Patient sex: F
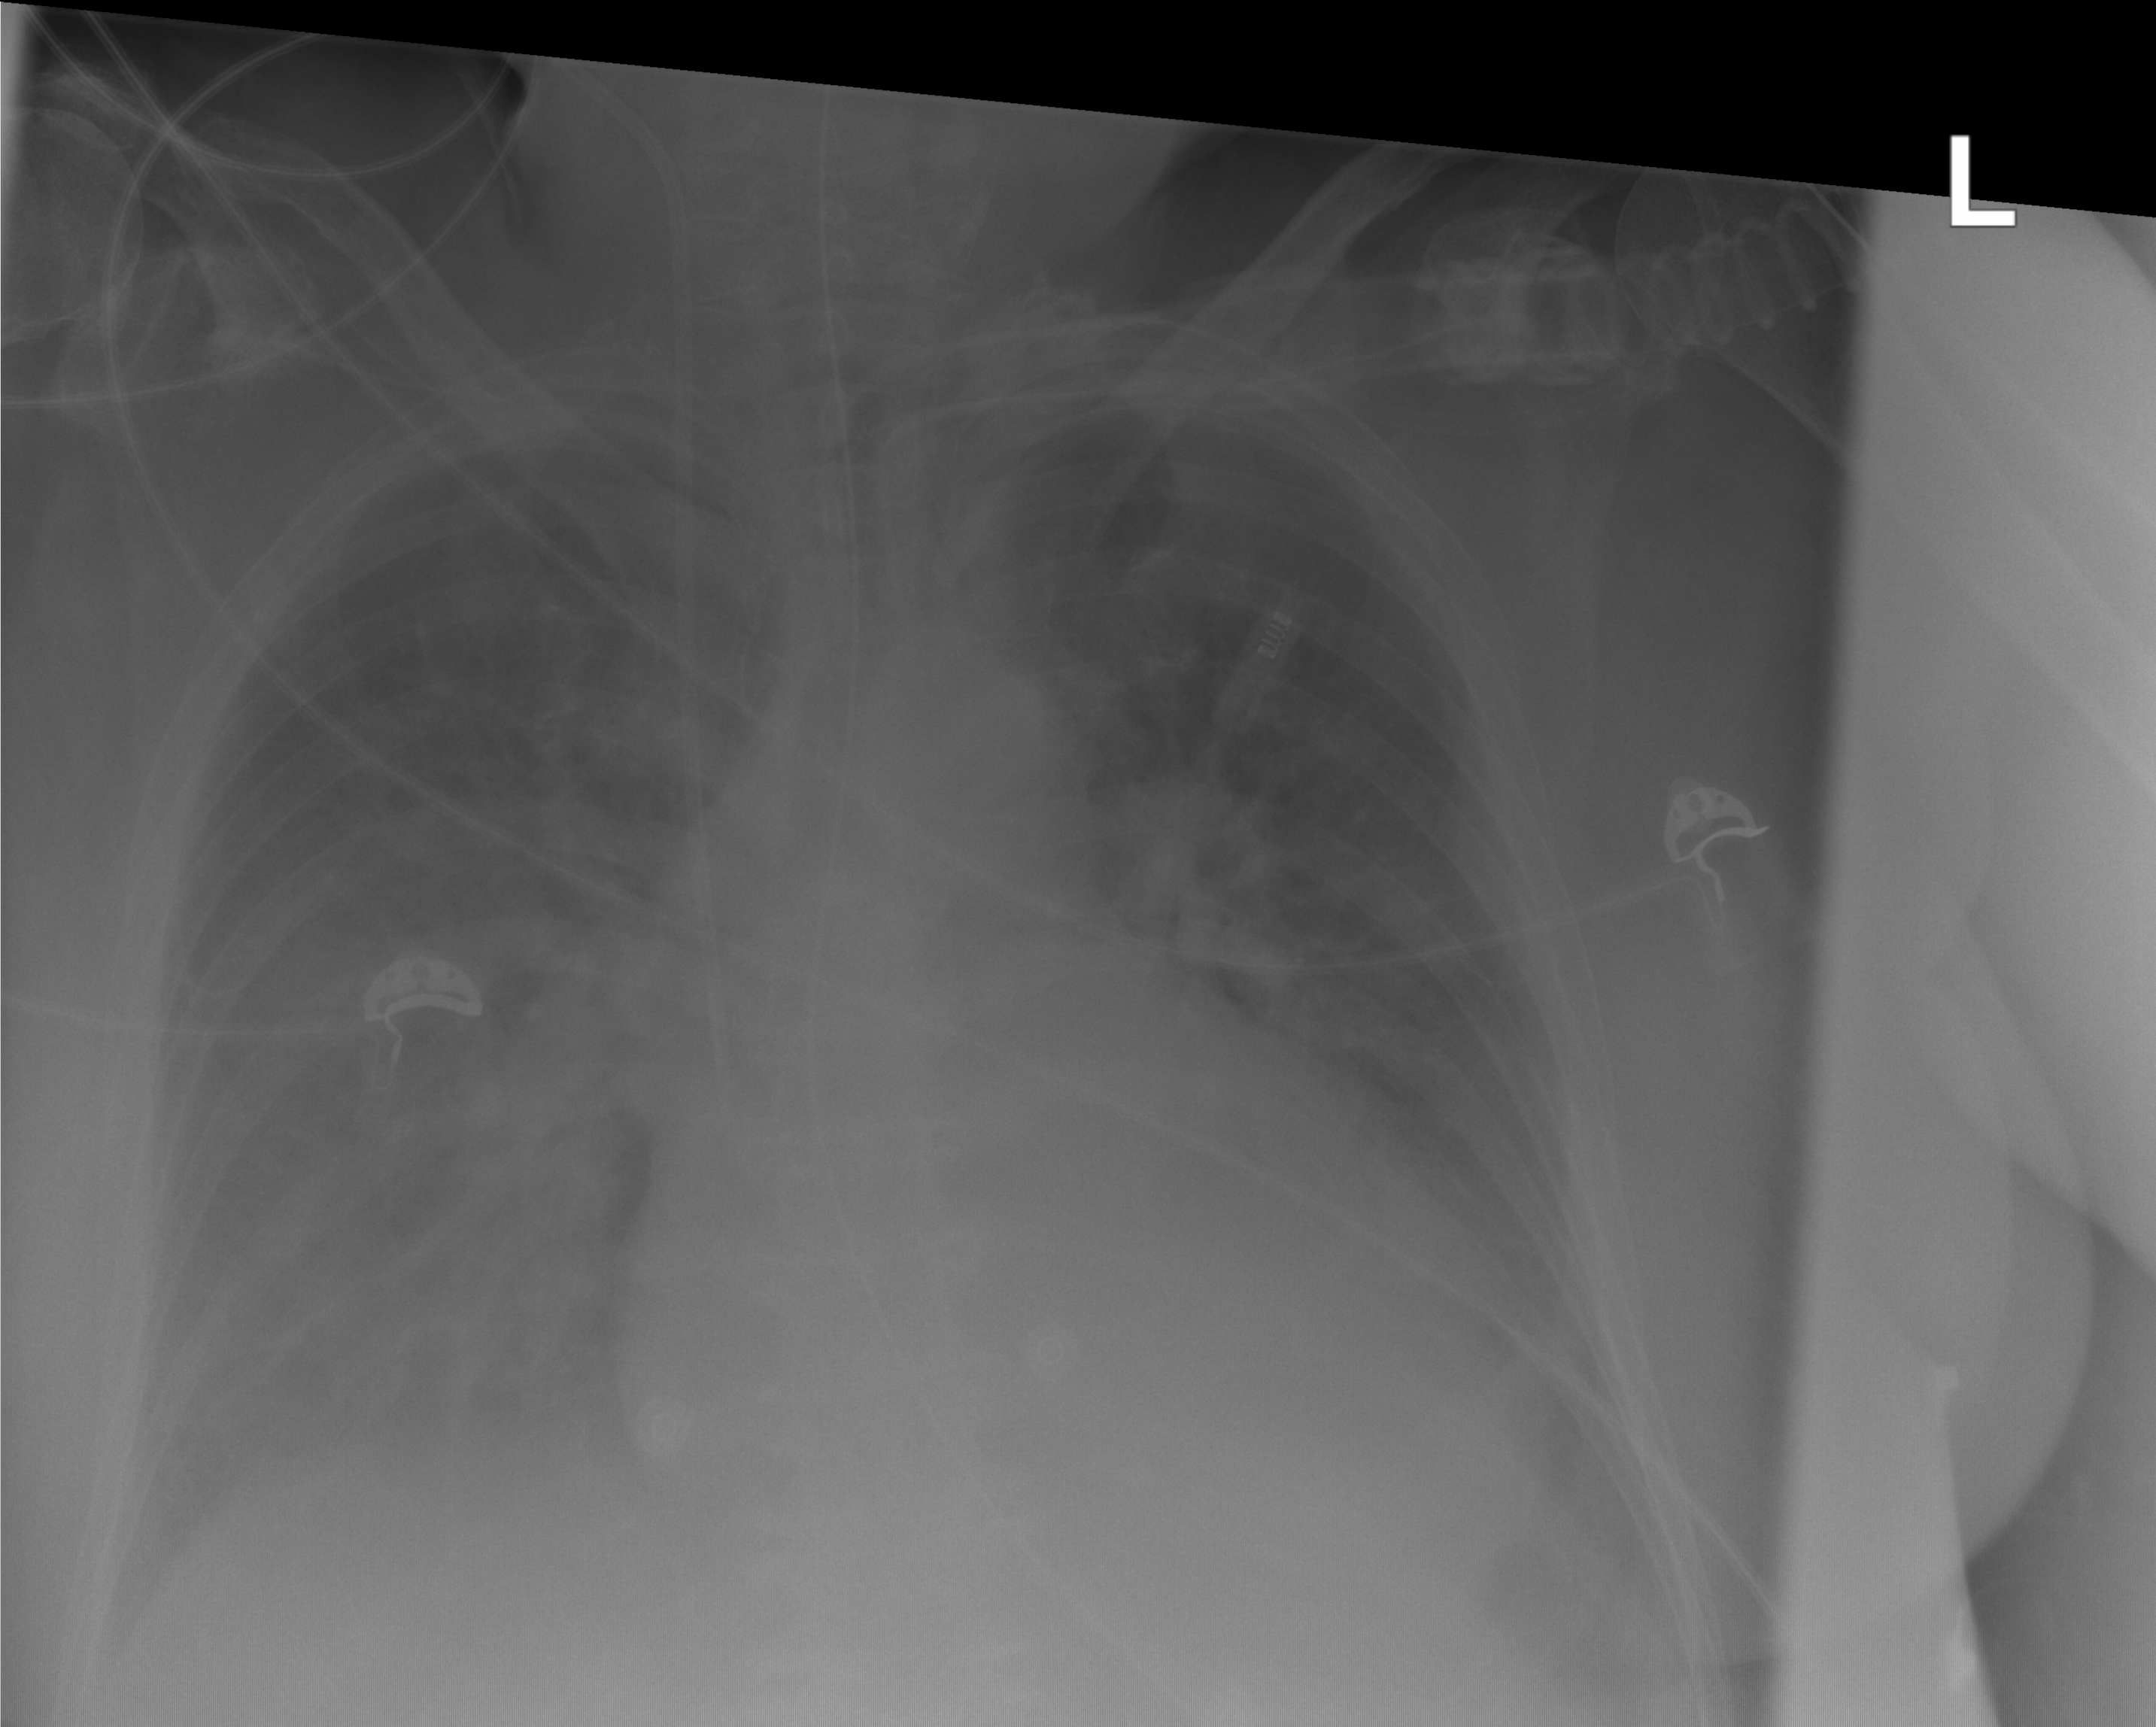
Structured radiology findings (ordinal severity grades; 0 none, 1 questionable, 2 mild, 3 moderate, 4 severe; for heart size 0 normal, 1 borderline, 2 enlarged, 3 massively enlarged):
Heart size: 2
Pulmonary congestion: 0
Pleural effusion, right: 2
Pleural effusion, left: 2
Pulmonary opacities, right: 2
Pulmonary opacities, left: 2
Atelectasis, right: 3
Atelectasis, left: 3